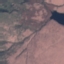
Land use / land cover class: HerbaceousVegetation